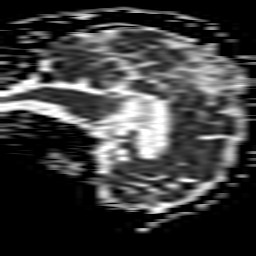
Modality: ADC
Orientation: sagittal
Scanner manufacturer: philips
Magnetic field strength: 1.5 T
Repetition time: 3.641 s
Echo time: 0.09255 s